Question: As you seen the image below, the month is now 1 and 2. How can I convert it to 1 to Jan, 2 to Feb and so on. Below are my sql.
Help will be appreciate. Thanks in advance! :)

'''
SELECT DISTINCT fbmenuname,
Sum(quantity) AS ordercount,
Month(Str_to_date(date, '%d/%m/%Y')) AS month
FROM fb.fborders
INNER JOIN fb.fbmenu
ON fborders.fbmenuid = fbmenu.fbmenuid
INNER JOIN fb.fbrestaurant
ON fbrestaurant.fbrestaurantid = fbmenu.fbrestaurantid
WHERE fborders.status = 'completed'
AND ( Year(Str_to_date(date, '%d/%m/%Y')) = '2013'
AND fbrestaurant.fbrestaurantid = 'R0001' )
GROUP BY fbmenuname,
Month(Str_to_date(date, '%d/%m/%Y'))
'''
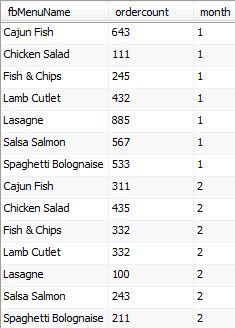
Answer: As stated <URL>:
> You can use <URL> to convert the number to a date, and
then back with 'MONTHNAME()''''
SELECT MONTHNAME(STR_TO_DATE(6, '%m'));
+---------------------------------+
| MONTHNAME(STR_TO_DATE(6, '%m')) |
+---------------------------------+
| June |
+---------------------------------+
'''
Use <URL> Function to Trim the unwanted character
So try this
'''
SELECT DISTINCT fbmenuname,
Sum(quantity)
AS ordercount,
Month(Str_to_date(date, '%d/%m/%Y'))
AS month,
Monthname(Str_to_date(Month(Str_to_date(date, '%d/%m/%Y')), '%m'
)) AS MonthName
FROM fb.fborders
INNER JOIN fb.fbmenu
ON fborders.fbmenuid = fbmenu.fbmenuid
INNER JOIN fb.fbrestaurant
ON fbrestaurant.fbrestaurantid = fbmenu.fbrestaurantid
WHERE fborders.status = 'completed'
AND ( Year(Str_to_date(date, '%d/%m/%Y')) = '2013'
AND fbrestaurant.fbrestaurantid = 'R0001' )
GROUP BY fbmenuname,
Month(Str_to_date(date, '%d/%m/%Y'))
'''
# FIDDLE